Interaction volume radius: 5 \u00c5
Interaction volume height: 25 \u00c5
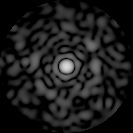
Disorder parameter: 0.7978